Question: I want to achieve the following functionality in Custom UIPiker as shown in below picture.

I want to change the text colour of selected area only like above.
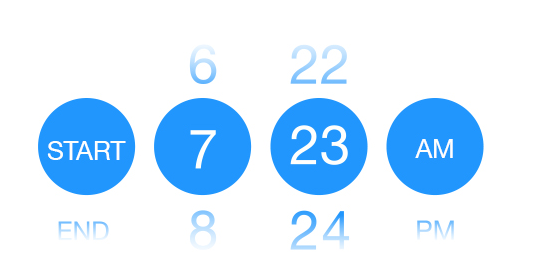
Answer: Add lable in your pickerview in your 'viewDidLoad' method as below.
Define 'label' and 'myPickerView' both in 'ViewController.h' file
'''
- (void)viewDidLoad
{
myPickerView = [[UIPickerView alloc] initWithFrame:CGRectMake(0, 200, 320, 200)];
myPickerView.delegate = self;
myPickerView.showsSelectionIndicator = YES;
[self.view addSubview:myPickerView];
label = [[UILabel alloc] initWithFrame:CGRectMake(145, 76, 36, 36)];
//label.text = @"Label";
label.font = [UIFont boldSystemFontOfSize:20];
label.layer.cornerRadius = 18;
[label setTextColor:[UIColor whiteColor]];
label.backgroundColor = [UIColor blueColor];
label.textAlignment = NSTextAlignmentCenter;
label.shadowColor = [UIColor whiteColor];
label.shadowOffset = CGSizeMake (0,1);
[myPickerView addSubview:label];
[super viewDidLoad];
// Do any additional setup after loading the view, typically from a nib.
}
'''
in pickerview delegate set label title.
'''
#pragma mark - PickerView delegate
- (void)pickerView:(UIPickerView *)pickerView didSelectRow: (NSInteger)row inComponent:(NSInteger)component {
// Handle the selection
[label setText:[NSString stringWithFormat:@"%d",row]];
NSLog(@"%@",[NSString stringWithFormat:@"%d",row]);
}
- (NSString *)pickerView:(UIPickerView *)pickerView titleForRow:(NSInteger)row forComponent:(NSInteger)component {
NSLog(@"%@",[NSString stringWithFormat:@"%d",row]);
[label setText:[NSString stringWithFormat:@"%d",row]];
return [NSString stringWithFormat:@"%d",row];
}
'''